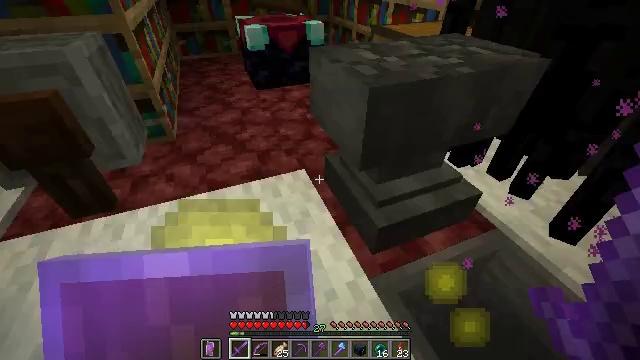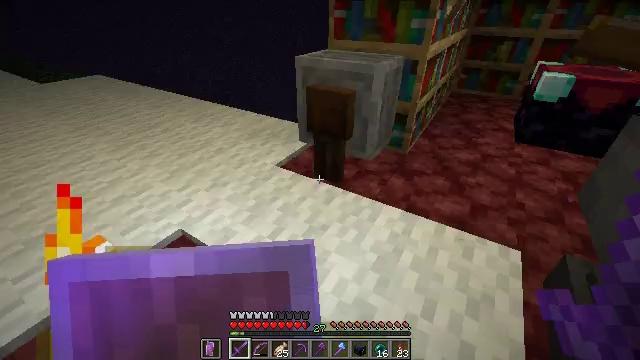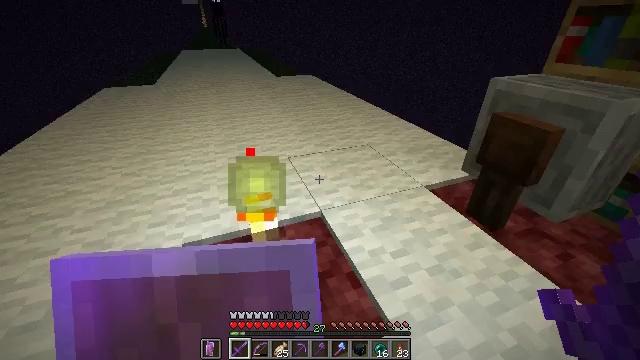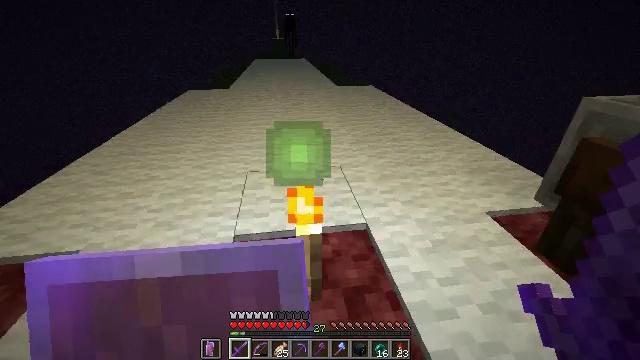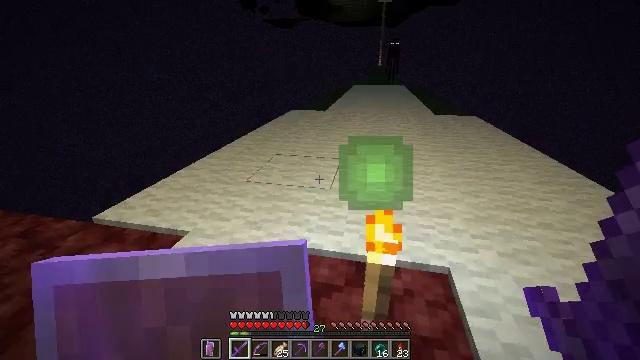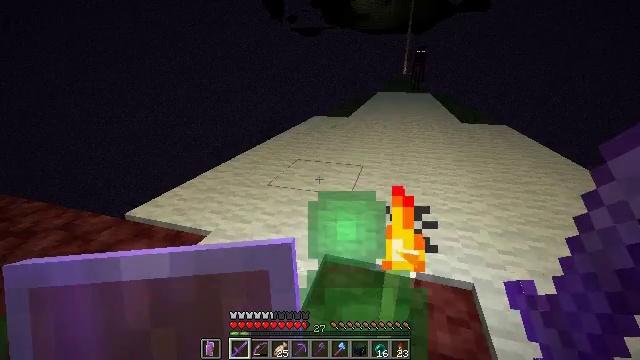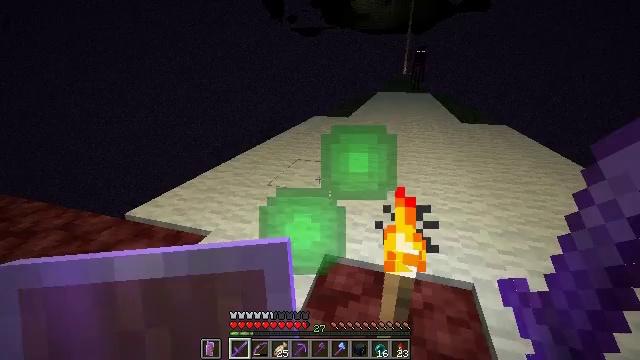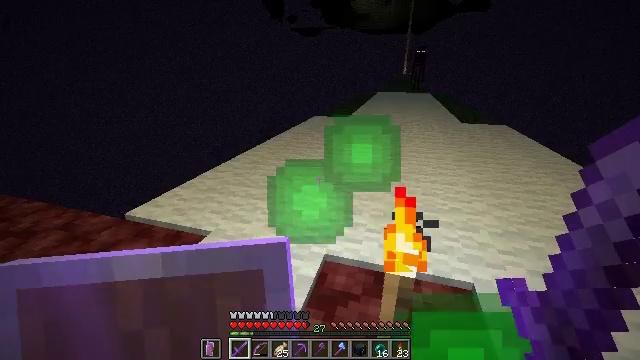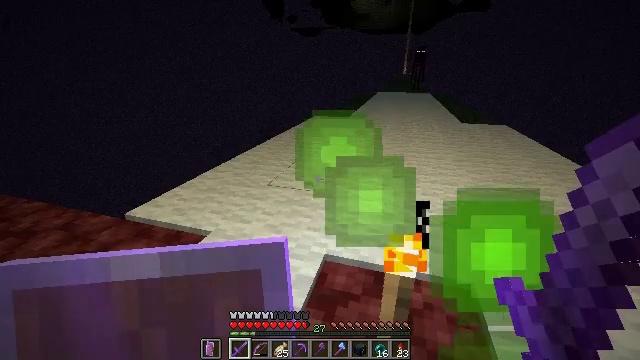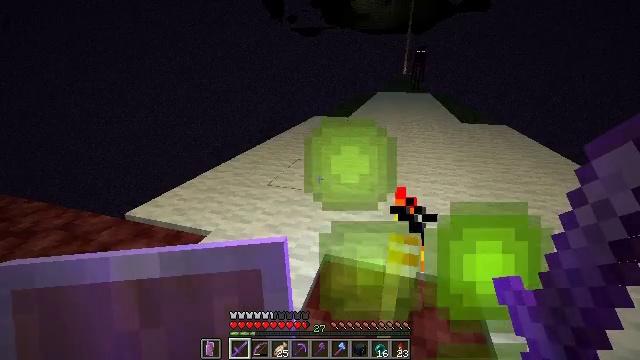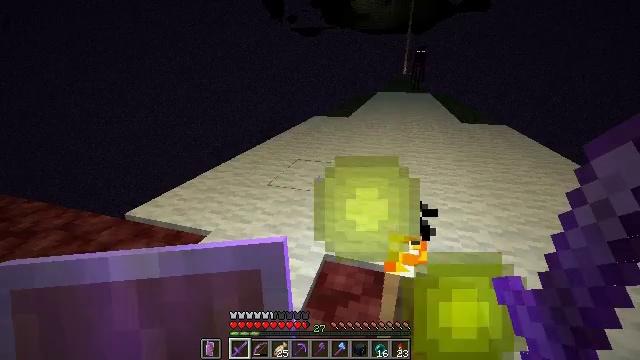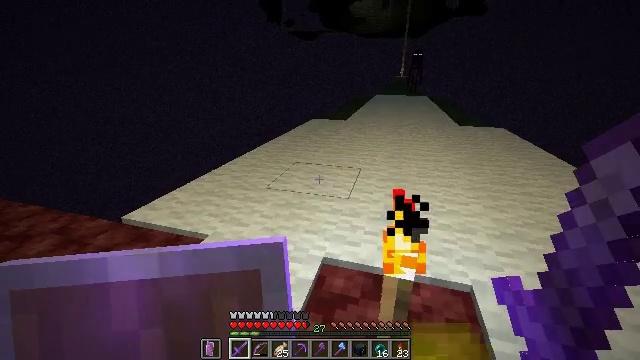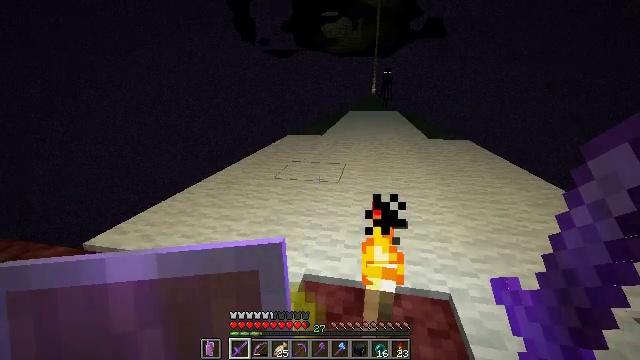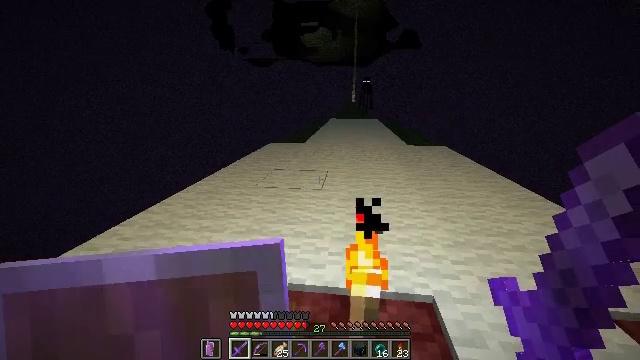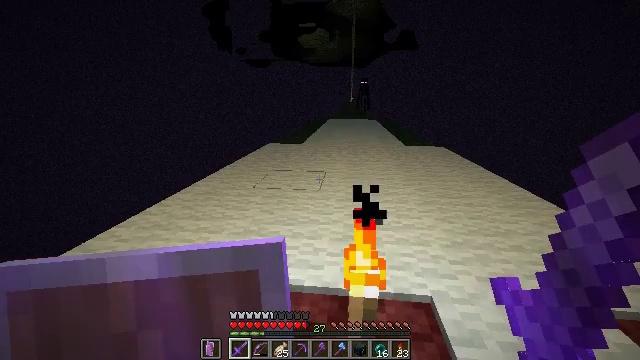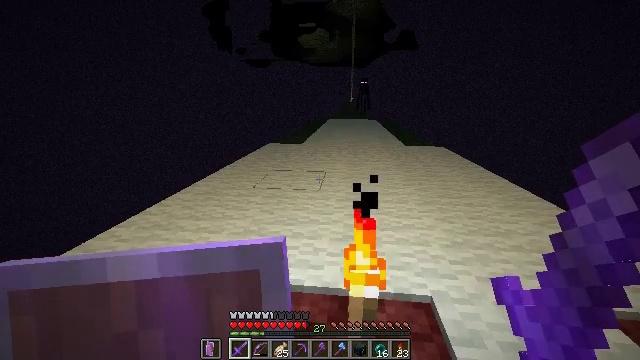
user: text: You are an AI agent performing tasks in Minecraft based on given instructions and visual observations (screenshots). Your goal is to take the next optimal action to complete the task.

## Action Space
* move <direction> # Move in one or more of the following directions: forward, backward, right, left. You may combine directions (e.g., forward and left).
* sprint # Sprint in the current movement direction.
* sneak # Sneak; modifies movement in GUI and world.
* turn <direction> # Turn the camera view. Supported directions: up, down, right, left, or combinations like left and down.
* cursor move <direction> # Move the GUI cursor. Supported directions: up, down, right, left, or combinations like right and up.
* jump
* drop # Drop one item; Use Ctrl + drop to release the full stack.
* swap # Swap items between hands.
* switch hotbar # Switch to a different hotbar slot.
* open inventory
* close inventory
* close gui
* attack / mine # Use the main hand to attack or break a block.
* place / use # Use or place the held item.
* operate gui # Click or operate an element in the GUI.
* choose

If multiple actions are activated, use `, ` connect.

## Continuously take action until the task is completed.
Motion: motion action
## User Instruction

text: Hunt the enderman.
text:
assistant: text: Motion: sneak, turn left and up
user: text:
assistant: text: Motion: sneak, turn left and up
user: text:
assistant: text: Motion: sneak, turn left and up
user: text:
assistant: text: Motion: sneak, turn left and up
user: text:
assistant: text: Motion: sneak, turn left and up
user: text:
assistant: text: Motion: sneak
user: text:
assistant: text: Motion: sneak
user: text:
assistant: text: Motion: sneak
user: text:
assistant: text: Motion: sneak
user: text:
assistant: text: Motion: sneak
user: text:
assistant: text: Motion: sneak
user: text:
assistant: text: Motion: sneak, turn right and up
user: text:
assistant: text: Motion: sneak, turn right and up
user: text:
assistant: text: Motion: sneak
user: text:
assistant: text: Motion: sneak
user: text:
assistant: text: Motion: sneak
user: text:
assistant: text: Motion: sneak
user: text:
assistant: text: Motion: sneak
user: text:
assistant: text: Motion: sneak
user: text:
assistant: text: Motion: sneak
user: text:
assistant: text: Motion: sneak
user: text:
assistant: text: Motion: sneak
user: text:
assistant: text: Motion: sneak
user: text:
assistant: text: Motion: sneak
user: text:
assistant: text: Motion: sneak, turn right and down
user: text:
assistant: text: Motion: sneak, turn right and down
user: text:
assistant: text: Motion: sneak, turn right and down
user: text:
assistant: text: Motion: sneak, turn down
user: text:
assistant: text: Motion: sneak, turn right and down
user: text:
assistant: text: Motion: sneak